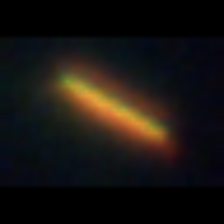
Taxon: Pennate
Group: Diatoms